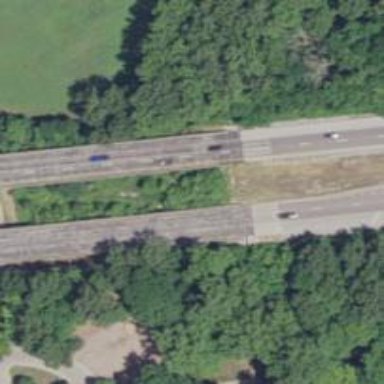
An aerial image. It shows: Trunk highway bridge with asphalt surface.